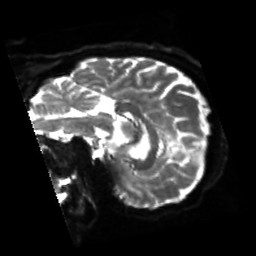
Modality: sbref
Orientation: sagittal
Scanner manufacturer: siemens
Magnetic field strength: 3 T
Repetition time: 4 s
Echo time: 0.0594 s